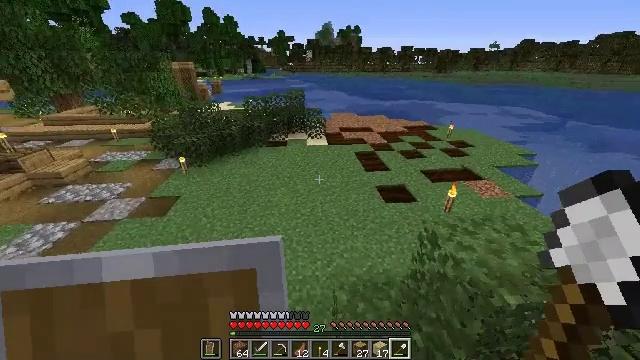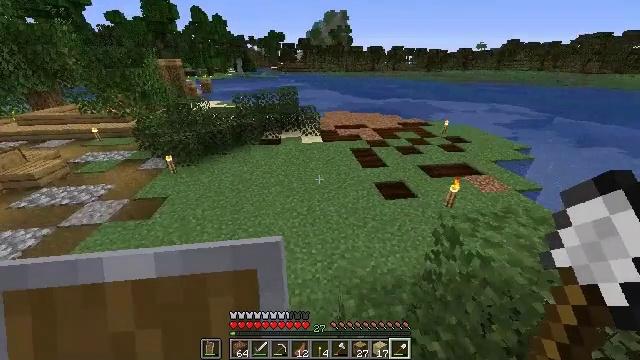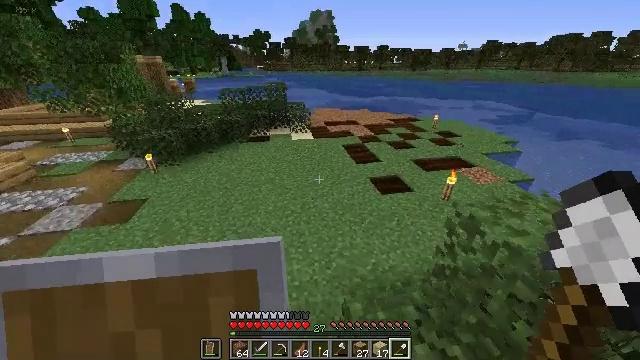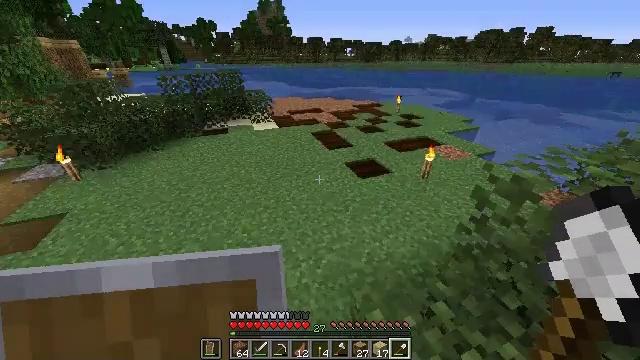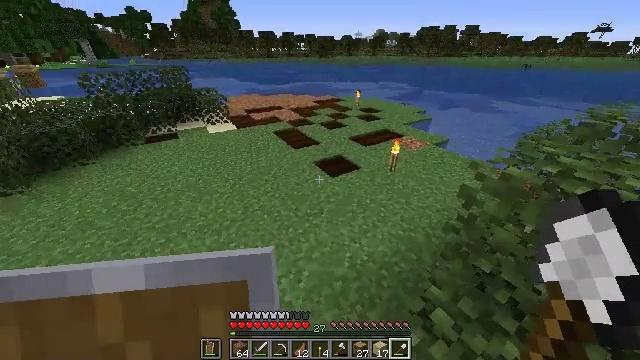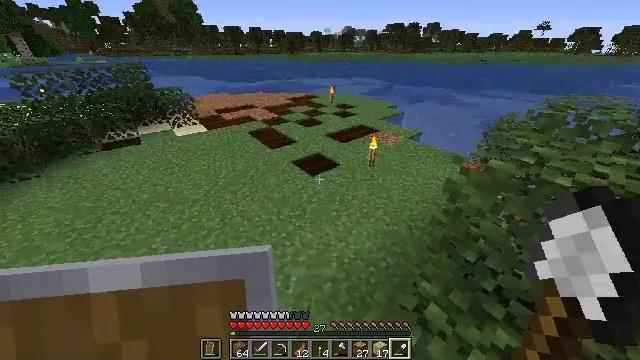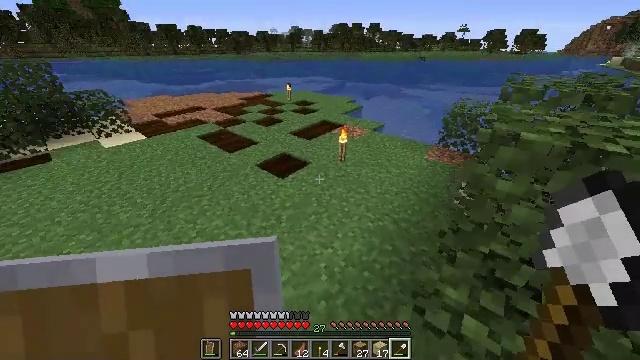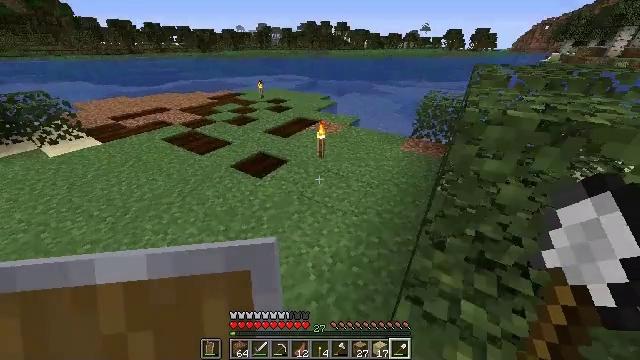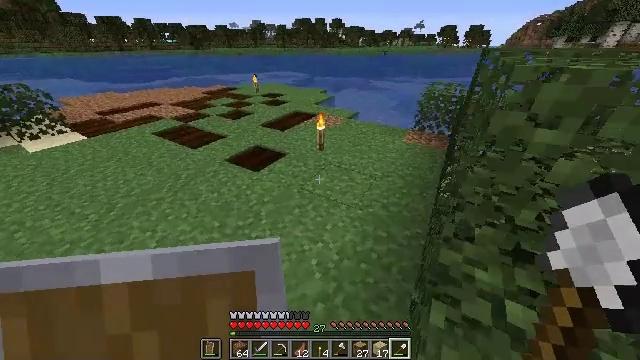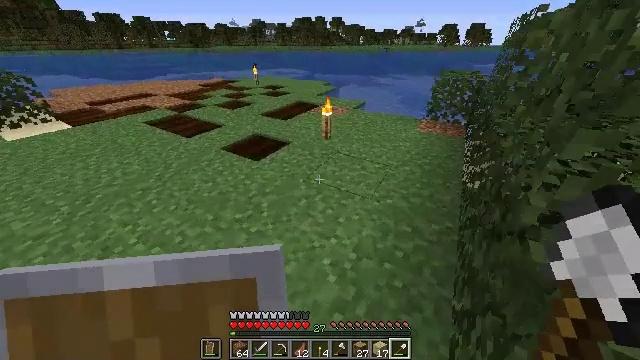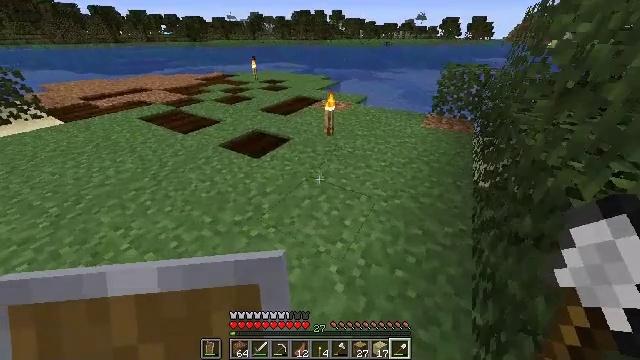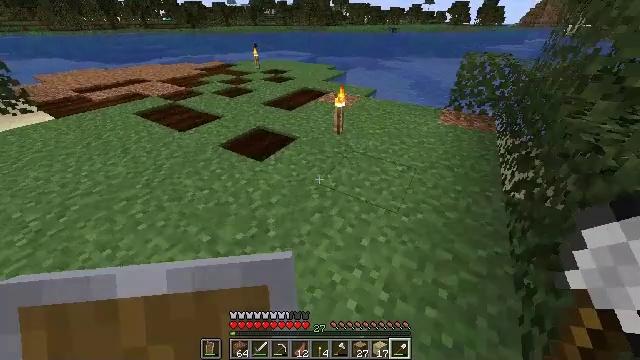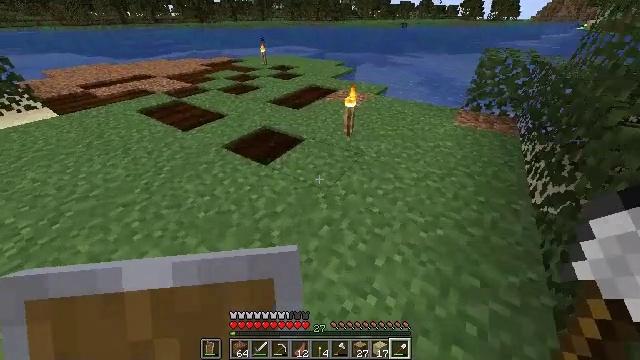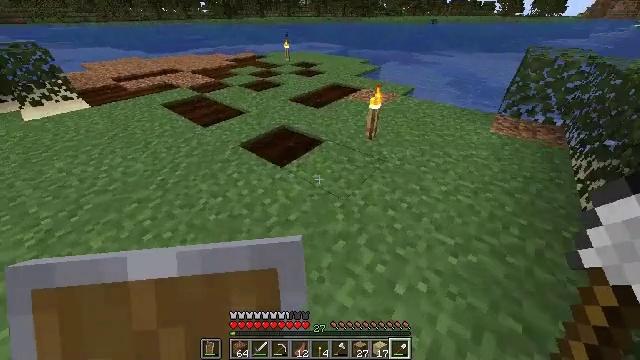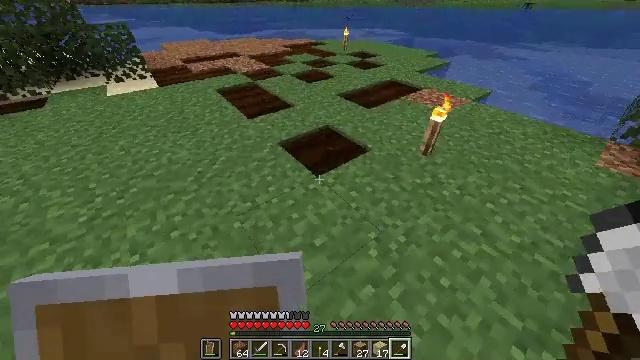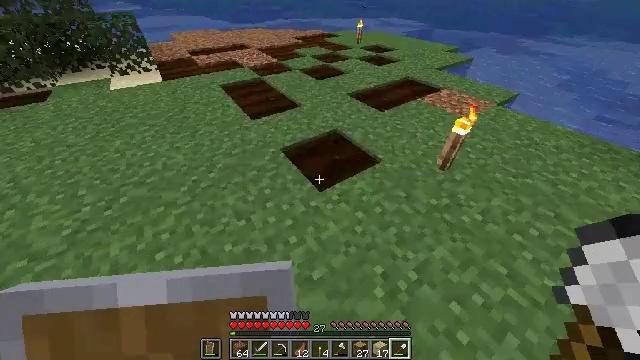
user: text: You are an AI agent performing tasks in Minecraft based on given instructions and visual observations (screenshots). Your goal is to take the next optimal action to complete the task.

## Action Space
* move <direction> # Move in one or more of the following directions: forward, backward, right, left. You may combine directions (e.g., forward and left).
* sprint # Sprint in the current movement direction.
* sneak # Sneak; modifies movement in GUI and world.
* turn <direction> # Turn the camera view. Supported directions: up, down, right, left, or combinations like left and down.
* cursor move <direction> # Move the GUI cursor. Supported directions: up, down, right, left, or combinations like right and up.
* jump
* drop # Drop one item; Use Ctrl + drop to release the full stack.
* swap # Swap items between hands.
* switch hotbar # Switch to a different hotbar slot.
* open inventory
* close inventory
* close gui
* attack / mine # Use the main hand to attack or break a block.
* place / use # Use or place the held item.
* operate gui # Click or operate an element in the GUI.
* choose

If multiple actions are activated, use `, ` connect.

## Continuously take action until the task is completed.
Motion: motion action
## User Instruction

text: Reclaim farmland by breaking it.
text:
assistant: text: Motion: move forward, turn right
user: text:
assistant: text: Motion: move forward, turn right
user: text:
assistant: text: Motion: move forward, turn right and down
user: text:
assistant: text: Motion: move forward, turn right and down
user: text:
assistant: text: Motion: move forward, turn right
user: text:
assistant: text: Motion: move forward, turn right
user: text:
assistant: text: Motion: move forward, turn right
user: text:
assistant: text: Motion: move forward, turn right
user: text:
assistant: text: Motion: move forward
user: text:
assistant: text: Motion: move forward, turn down
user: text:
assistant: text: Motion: move forward, turn down
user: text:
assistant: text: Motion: move forward, turn left and down
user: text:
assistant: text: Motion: move forward, turn left
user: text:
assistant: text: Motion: move forward, turn left and down
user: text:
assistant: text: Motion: move forward, turn left and down
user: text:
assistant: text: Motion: move forward, turn down
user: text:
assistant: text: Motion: move forward, turn right and down
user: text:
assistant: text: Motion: move forward, turn right and down, jump
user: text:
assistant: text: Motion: move forward, turn right and down, jump
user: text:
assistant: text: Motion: jump
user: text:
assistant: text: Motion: turn down, jump
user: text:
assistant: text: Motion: no_op
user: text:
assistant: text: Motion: no_op
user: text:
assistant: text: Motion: no_op
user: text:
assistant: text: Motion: no_op
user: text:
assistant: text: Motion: no_op
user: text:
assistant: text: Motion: move back
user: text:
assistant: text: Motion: move back
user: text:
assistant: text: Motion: move back
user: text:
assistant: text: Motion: move back